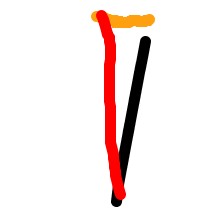
Shape: triangle